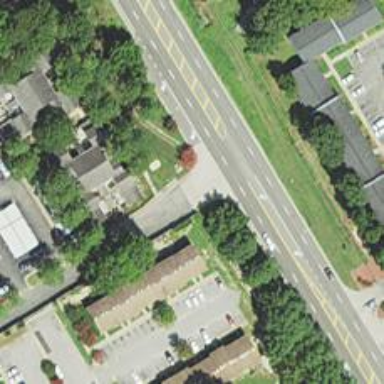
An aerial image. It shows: Road with stop sign.